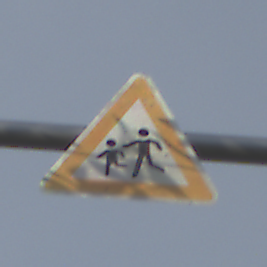
Verkehrszeichen: KinderRechts
Umgebung: Outdoor, Nature
Tageszeit: MorningAfternoon
Wetter: PartlyCloudy
Licht: Natural
Jahreszeit: NotSpecified
Kontrast: HighContrast